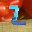
Label: 2